Interaction volume radius: 5 \u00c5
Interaction volume height: 20 \u00c5
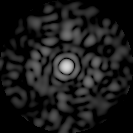
Disorder parameter: 0.8146